Brain MRI, t2w sequence, axial 2D slice.
Patient: age 46, sex F, weight 95 kg, height 1.95 m
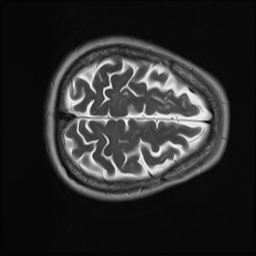